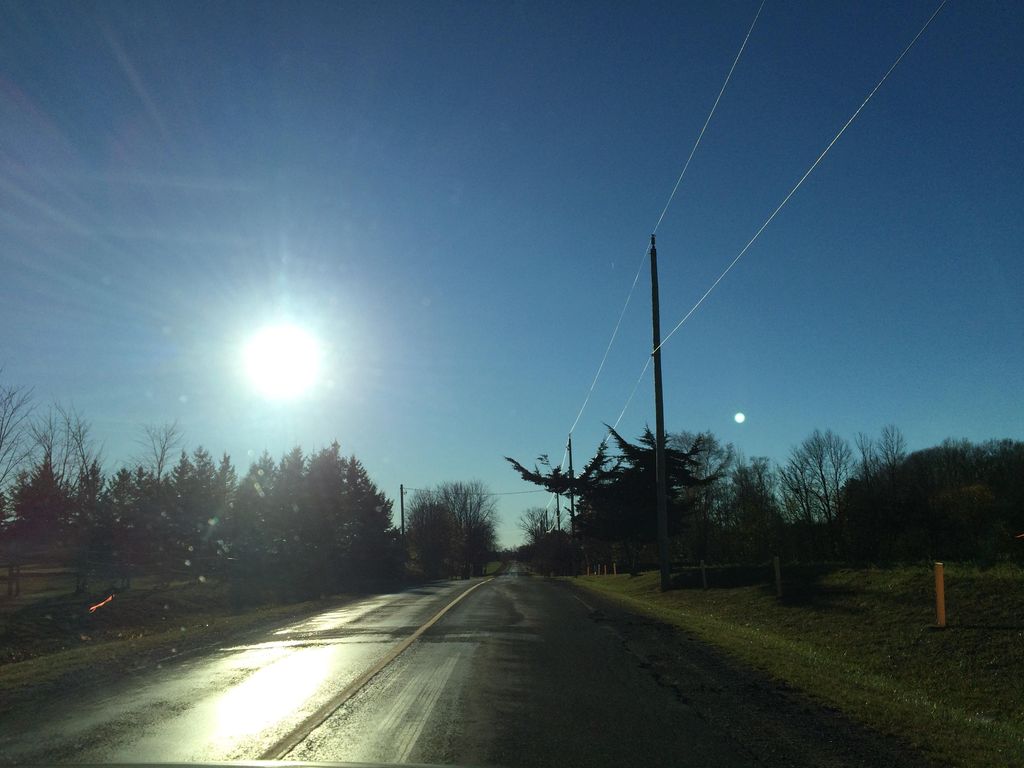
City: kitchener-waterloo